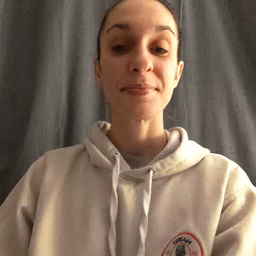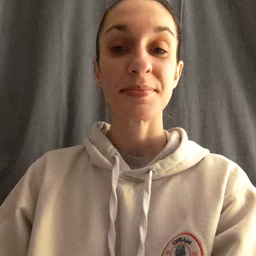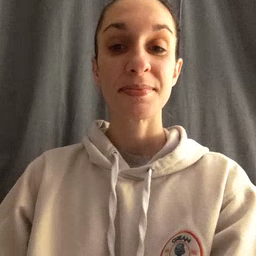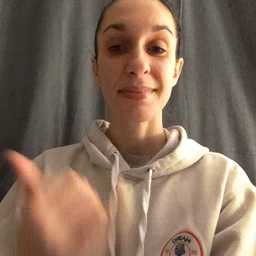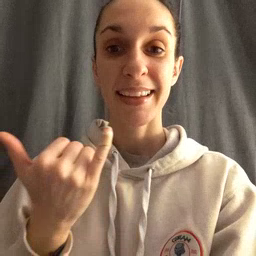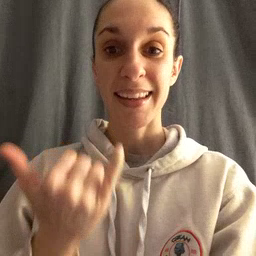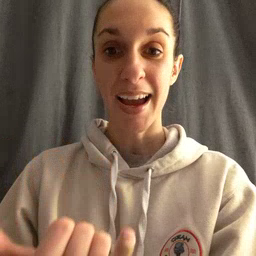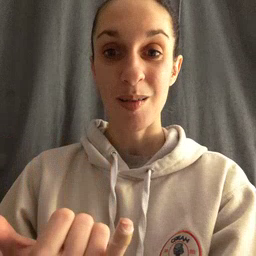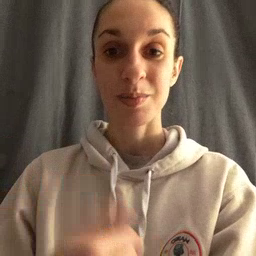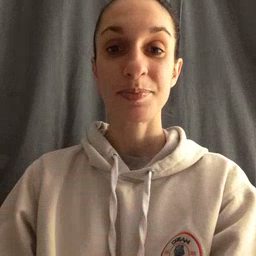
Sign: now